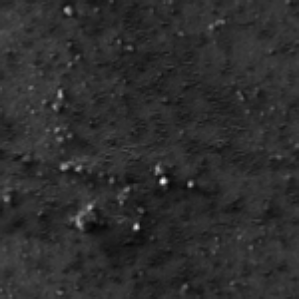
Label: frost